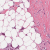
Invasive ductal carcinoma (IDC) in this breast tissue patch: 1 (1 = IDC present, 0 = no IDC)